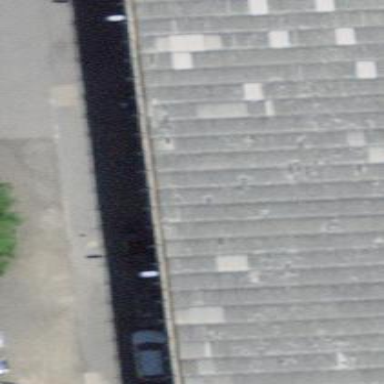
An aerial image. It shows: Industrial building.